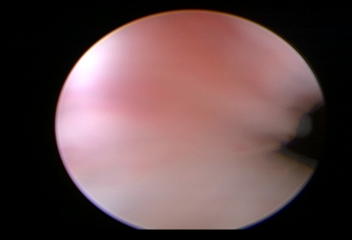
Modality: WLC
Class: Normal mucosa
Bladder cancer association: No